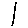
Label: line